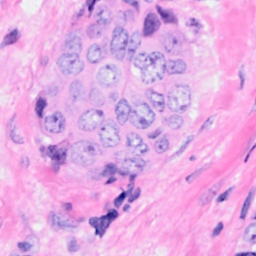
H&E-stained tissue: Breast